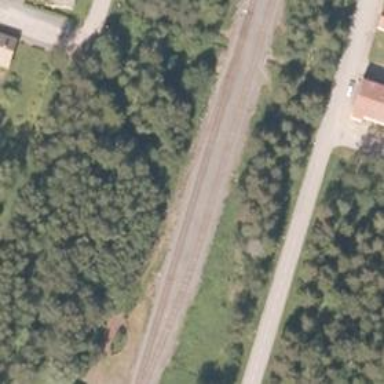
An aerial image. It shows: Railway siding for service.